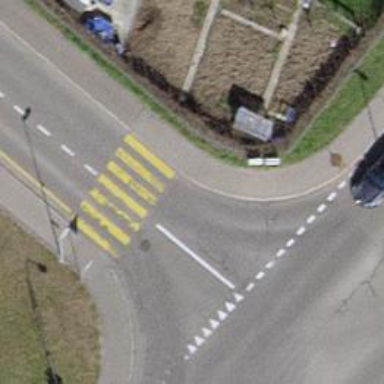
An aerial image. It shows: Kerb barrier.